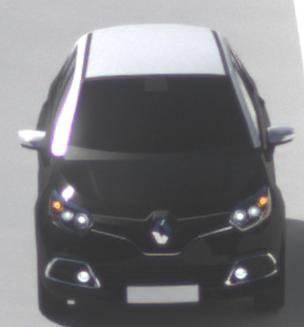
Make: Renault
Model: Captur ENERGY TCe 90
Detailed model: Captur (I)
Model produced from: 2013/06
Model produced until: 2015/05
Doors: 5
Color: black
Road condition: dry road
Daytime: midday
Contrast: high contrast